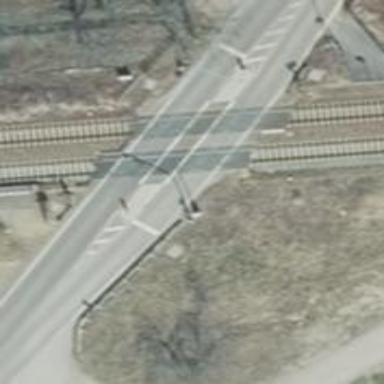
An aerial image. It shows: Level crossing with lights at railway intersection.